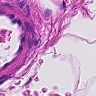
Metastatic tissue present: no